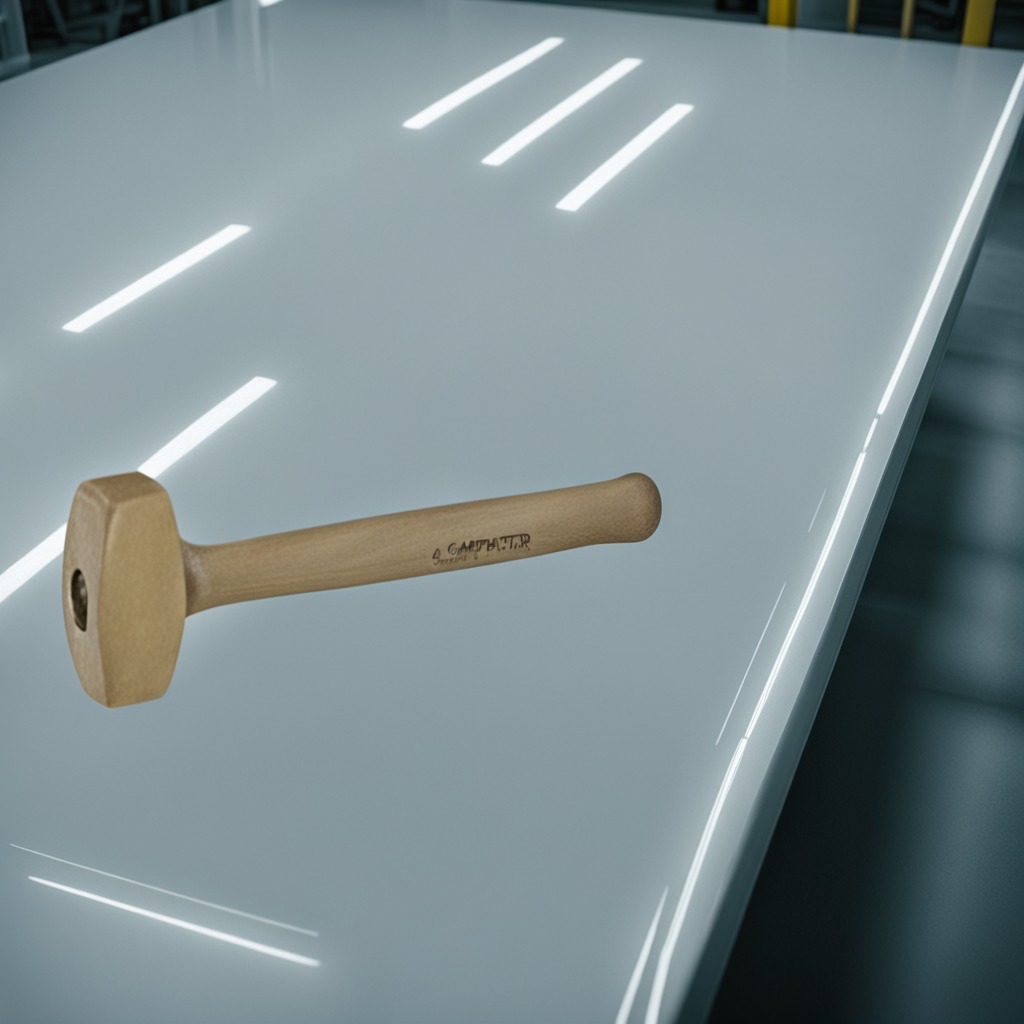
A hammer is lying on the high-gloss table in a ship maintenance bay industrial lighting.